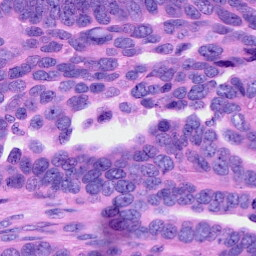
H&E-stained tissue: Ovarian